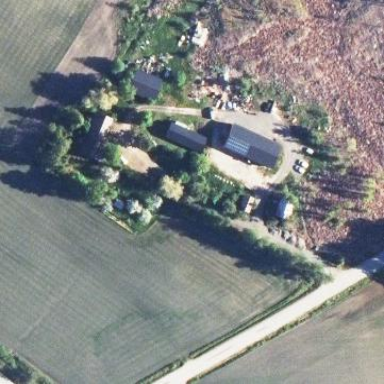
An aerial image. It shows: Farmyard area.